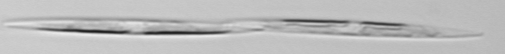
Label: Pseudo-nitzschia